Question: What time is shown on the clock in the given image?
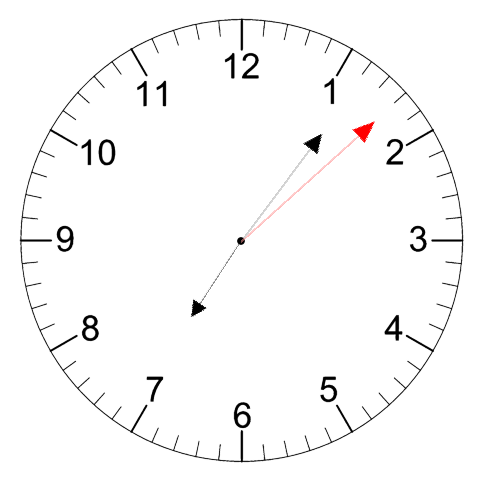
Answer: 07:06:08